Question: I have a usercontrol with some charts from Google chart api.
When the usercontrol is getting loaded and rendered by the server the usual way everything works as expected. But when I use a ajax webservice the render the control async and return the html with ajax and add it to the page, I get some script error in firebug(chrome calls it a ReferenceError):
> "google is not defined"

My project is ASP.Net MVP Webforms with some javascript.
<URL>
Control renderer code:
'''
public virtual string RenderControlToString(string path, bool htmlEncode)
{
StringWriter stringWriter = new StringWriter();
this.RenderControl(path, (TextWriter)stringWriter);
string s = stringWriter.ToString();
if (!htmlEncode)
return s;
else
return HttpContext.Current.Server.HtmlEncode(s);
}
public virtual void RenderControl(string path, TextWriter writer)
{
var page = new PageForRendering();
page.Controls.Add(page.LoadControl(path));
HttpContext.Current.Server.Execute((IHttpHandler)page, writer, true);
}
'''
(To omit the "need to be in form" error - there is a form on the page the control is added to)
'''
public class PageForRendering : Page
{
public override void VerifyRenderingInServerForm(Control control)
{}
}
'''
Script on the usercontrol:
'''
<script type="text/javascript" src="https://www.google.com/jsapi"></script>
<script type="text/javascript">
console.log("Loading Google Charts...");
google.load('visualization', '1.0', { 'packages': ['corechart'] });
console.log("Google Charts loaded!");
google.setOnLoadCallback(function () {
...some code...
});
</script>
'''
With firebug I found out that <URL> is loaded fine but only the first one of my console logs is printed.
I think it might be some kind of scope issue...
The google variable will be defined in this script:
'''
<script type="text/javascript" src="https://www.google.com/jsapi"></script>
'''
But in this case it is inaccessible in the next script block. With normal rendering it works normally. Either the script isn't done loading before the google.load call or the google variable is now somehow defined in another scope because of the different rendering method.
If I look in firebug DOM the google variable is defined like <URL>;' , I find that at this moment the google variable is not defined in the DOM. So it might also be somethink about loading the script. But the line '<script type="text/javascript" src="https://www.google.com/jsapi"></script>' is before it and it should be executed synchronzly right? When I check the Net in firebug I also find that the file is downloaded correctly.
I might also need to mention that the usercontrol loading ajax code looks like this:
'''
<div id="statisticsContent">&nbsp;</div>
<script type="text/javascript">
$(document).ready(function () {
function getStatisticsView() {
var id = $(".chooseStatisticsToShow input📻checked").val();
var statisticsType = (id == $(".choosePlayingGroupDropDownList option:selected").val() ? 1 : 0);
$.ajax({
cache: false,
global: false,
type: "POST",
contentType: "application/json; charset=utf-8",
dataType: "json",
url: '/Services/StatisticsService.svc/GetStatisticsView',
data: JSON.stringify({
statisticsType: statisticsType,
id: id
}),
success: function (data) {
$("#statisticsContent").html(data.d.ViewHtml);
}
});
}
getStatisticsView();
$(".chooseStatisticsToShow").change(function () {
getStatisticsView();
});
});
</script>
'''
<URL>
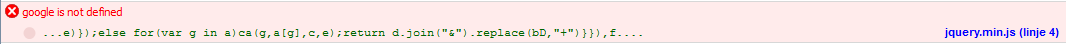
Answer: After your service sent response and you added it using '$("#statisticsContent").html(data.d.ViewHtml);' browser interprets html and starts loading and executing scripts in parallel. How do I know it? Just experience - in my projects every time I was trying to inject '<script src='...'>' browsers were not waiting for scripts to load and next 'script' tags with custom code were executed immediately.
This is your case and you need to wait for 'jsapi' to load and only then execute code that will load package and perform chart rendering. Here is the code:
'''
<div id="chart_div"></div>
<script type="text/javascript" src="https://www.google.com/jsapi"></script>
<script type="text/javascript">
waitForGoogleApiAndLoadPackages();
function waitForGoogleApiAndLoadPackages() {
if (typeof (google) === 'undefined')
setTimeout(waitForGoogleApiAndLoadPackages, 100);
else {
google.load('visualization', '1.0', { 'callback': 'renderChart', 'packages': ['corechart'] });
}
}
function renderChart() {
var data = new google.visualization.DataTable();
data.addColumn('string', 'Topping');
data.addColumn('number', 'Slices');
data.addRows([['Mushrooms', 3], ['Onions', 1], ['Olives', 1], ['Zucchini', 1], ['Pepperoni', 2]]);
var options = { 'title': 'How Much Pizza I Ate Last Night', 'width': 400, 'height': 300 };
var chart = new google.visualization.PieChart(document.getElementById('chart_div'));
chart.draw(data, options);
}
</script>
'''
Another interesting part is 'else' block in 'waitForGoogleApiAndLoadPackages' function. This is a workaround for issue described in <URL> question.
---
Quote from <URL>:
> Looks like google.load is adding the script to the page using a
document.write(), which if used after the page loads, wipes out the
html.